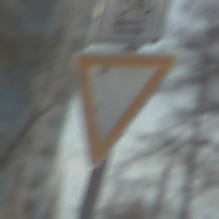
Verkehrszeichen: VorfahrtGewaehren
Zusatzzeichen oben: RichtungsangabeDurchPfeile9
Umgebung: Outdoor, Suburban
Tageszeit: MorningAfternoon
Wetter: PartlyCloudy
Licht: Natural
Jahreszeit: NotSpecified
Kontrast: HighContrast